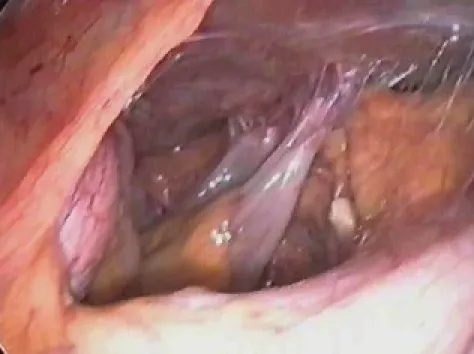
Intestinal adherences with bowl obstruction.
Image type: endoscopy (airway_endoscopy)